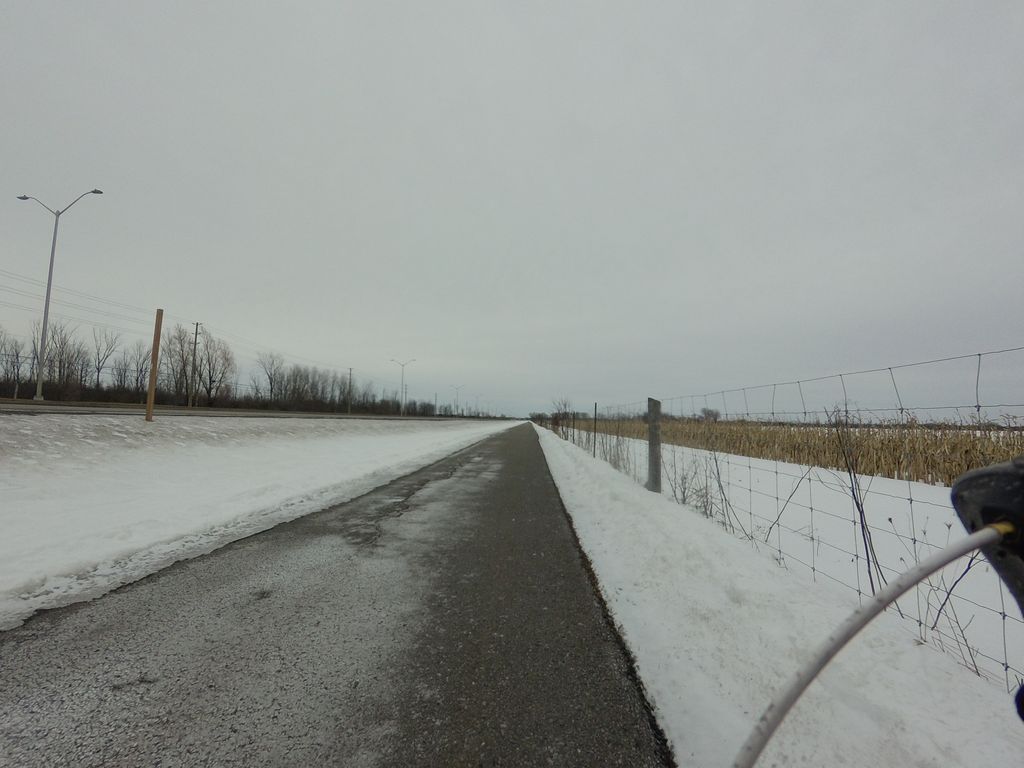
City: ottawa-gatineau